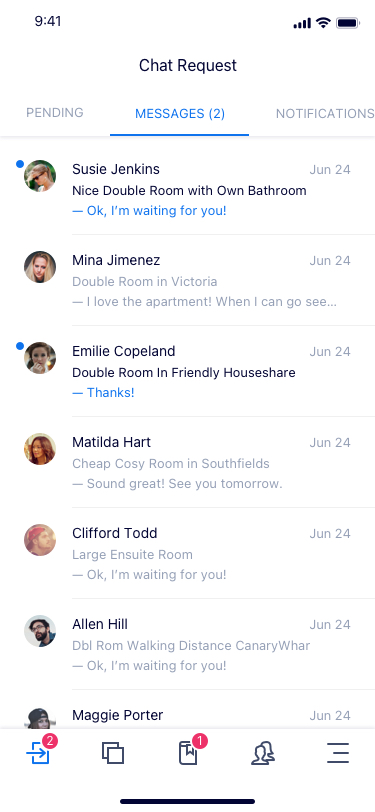
Text in this UI design:
Susie Jenkins
Nice Double Room with Own Bathroom
— Ok, I’m waiting for you!
Jun 24
Mina Jimenez
Double Room in Victoria
— I love the apartment! When I can go see…
Jun 24
Emilie Copeland
Double Room In Friendly Houseshare
— Thanks!
Jun 24
Matilda Hart
Cheap Cosy Room in Southfields
— Sound great! See you tomorrow.
Jun 24
Clifford Todd
Large Ensuite Room
— Ok, I’m waiting for you!
Jun 24
Allen Hill
Dbl Rom Walking Distance CanaryWhar
— Ok, I’m waiting for you!
Jun 24
Maggie Porter
Box room walking distance Mile End
— Ok, I’m waiting for you!
Jun 24
pending
Messages (2)
notifications (1)